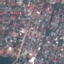
Land use / land cover: Residential